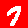
Digit: 7